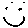
Label: smiley face